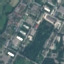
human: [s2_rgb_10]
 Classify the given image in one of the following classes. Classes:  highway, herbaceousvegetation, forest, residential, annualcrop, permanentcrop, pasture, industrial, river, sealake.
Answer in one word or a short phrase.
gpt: Industrial